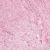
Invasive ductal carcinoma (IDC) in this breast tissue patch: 0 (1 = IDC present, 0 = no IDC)